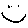
Label: smiley face